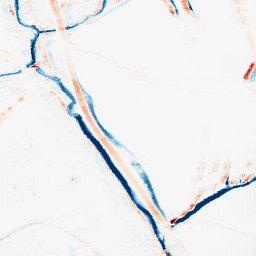
Category: morphological
Decomposition family: morphological_rect
Decomposition parameters: operation: average
width: 10
height: 5
Upsampling method: fft_zeropad
Upsampling parameters: scale: 4
Upsampling scale: 4